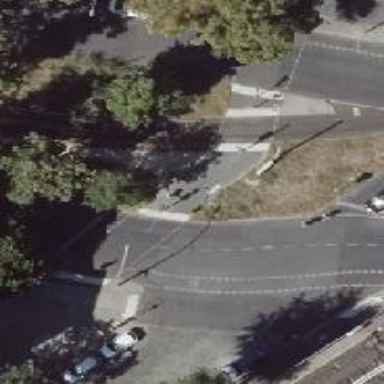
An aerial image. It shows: Footway located on traffic island.